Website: apple
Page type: payment
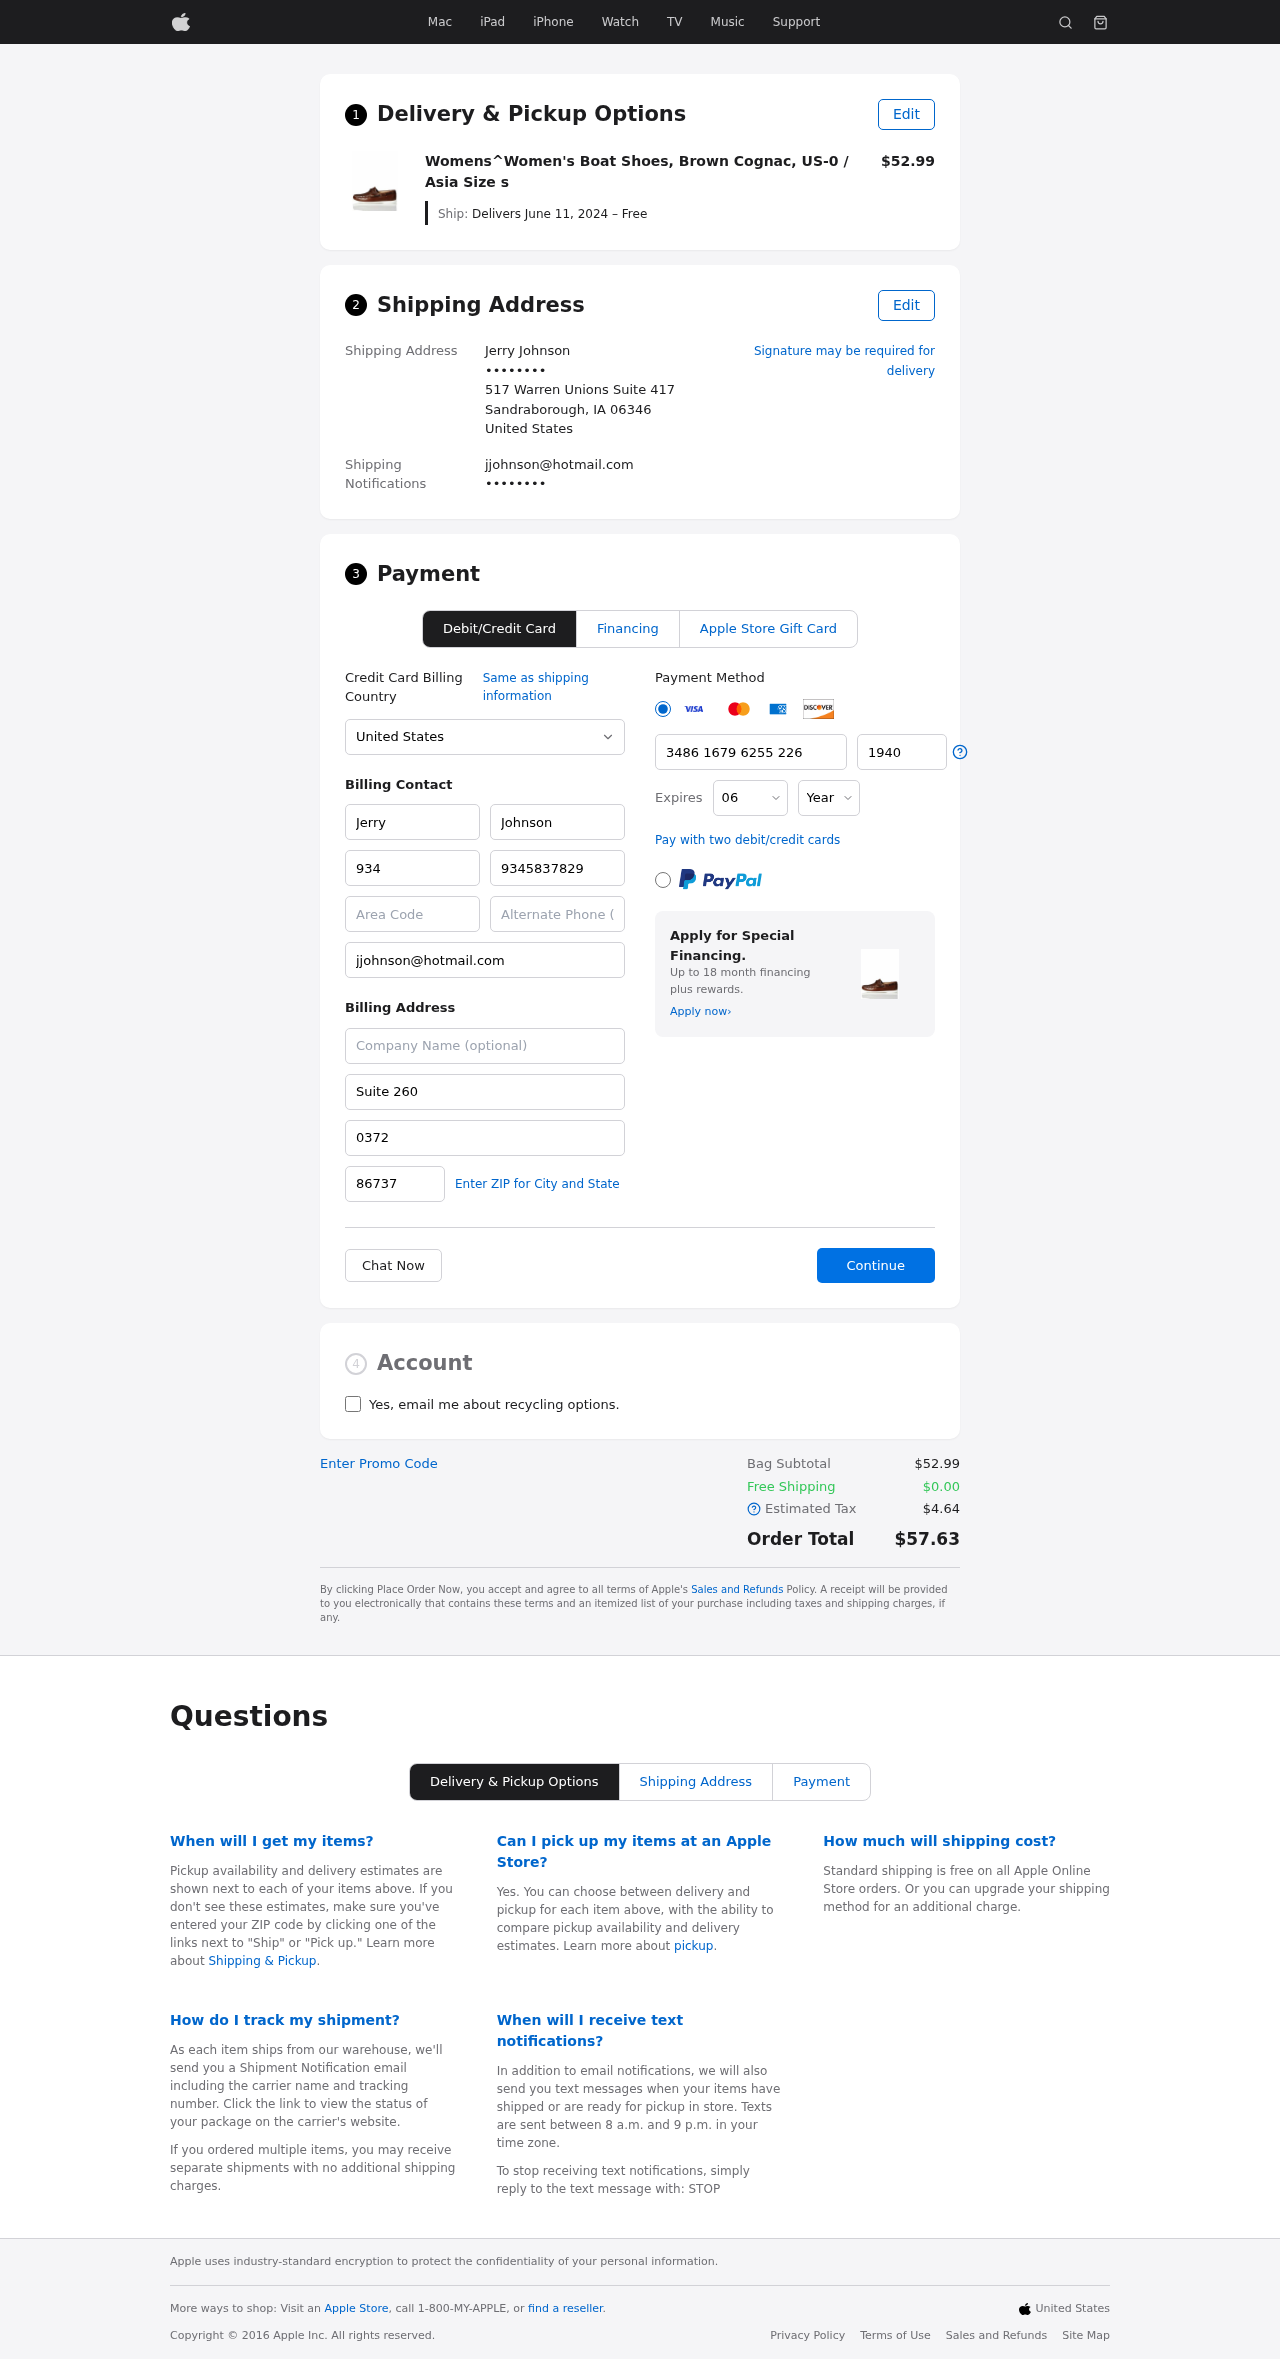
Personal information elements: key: PII_CARD_CVV
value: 1940
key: PII_CARD_EXPIRY_MONTH
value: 06
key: PII_CARD_EXPIRY_YEAR
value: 29
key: PII_CARD_NUMBER
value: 3486 1679 6255 226
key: PII_CITY_STATE_ZIP
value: Sandraborough, IA 06346
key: PII_COUNTRY
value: United States
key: PII_EMAIL
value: jjohnson@hotmail.com
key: PII_EMAIL2
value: jjohnson@hotmail.com
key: PII_FIRSTNAME
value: Jerry
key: PII_FULLNAME
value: Jerry Johnson
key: PII_LASTNAME
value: Johnson
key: PII_PHONE3
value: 9345837829
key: PII_PHONE_AREA
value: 934
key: PII_POSTCODE2
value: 86737
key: PII_SECURITY_CODE
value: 0372
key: PII_STREET
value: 517 Warren Unions Suite 417
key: PII_STREET2
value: Suite 260
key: PII_PHONE
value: ••••••••
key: PII_PHONE2
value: ••••••••
Product elements: key: PRODUCT1_NAME
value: Womens^Women's Boat Shoes, Brown Cognac, US-0 / Asia Size s
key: PRODUCT1_PRICE
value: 52.99
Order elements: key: ORDER_DELIVERY_DATE
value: Delivers June 11, 2024 – Free
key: ORDER_SUBTOTAL
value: $52.99
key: ORDER_SHIPPING_COST
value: $0.00
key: ORDER_TAX
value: $4.64
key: ORDER_TOTAL
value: $57.63